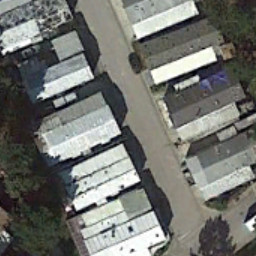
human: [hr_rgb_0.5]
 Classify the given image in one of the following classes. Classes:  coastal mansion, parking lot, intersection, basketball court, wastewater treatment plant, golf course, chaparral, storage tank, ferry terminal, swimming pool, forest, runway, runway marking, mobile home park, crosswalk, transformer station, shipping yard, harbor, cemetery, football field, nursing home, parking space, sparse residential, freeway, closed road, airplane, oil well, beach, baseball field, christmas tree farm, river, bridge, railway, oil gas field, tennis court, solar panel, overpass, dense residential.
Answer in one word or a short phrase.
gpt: mobile home park